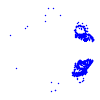
Particle: kaon